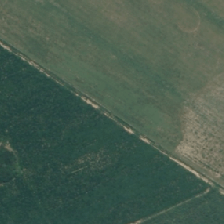
Land cover: urban_parkland